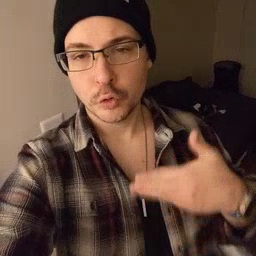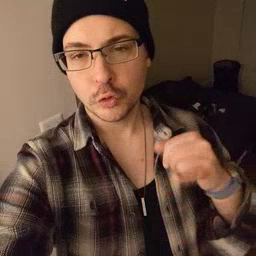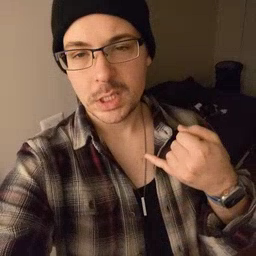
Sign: jeans